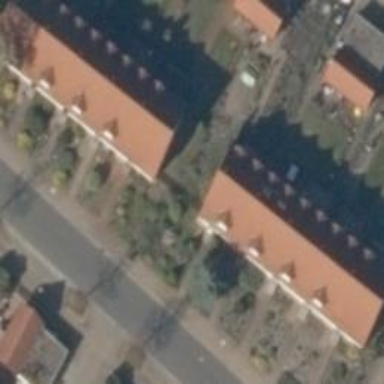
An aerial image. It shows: Terrace building.